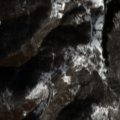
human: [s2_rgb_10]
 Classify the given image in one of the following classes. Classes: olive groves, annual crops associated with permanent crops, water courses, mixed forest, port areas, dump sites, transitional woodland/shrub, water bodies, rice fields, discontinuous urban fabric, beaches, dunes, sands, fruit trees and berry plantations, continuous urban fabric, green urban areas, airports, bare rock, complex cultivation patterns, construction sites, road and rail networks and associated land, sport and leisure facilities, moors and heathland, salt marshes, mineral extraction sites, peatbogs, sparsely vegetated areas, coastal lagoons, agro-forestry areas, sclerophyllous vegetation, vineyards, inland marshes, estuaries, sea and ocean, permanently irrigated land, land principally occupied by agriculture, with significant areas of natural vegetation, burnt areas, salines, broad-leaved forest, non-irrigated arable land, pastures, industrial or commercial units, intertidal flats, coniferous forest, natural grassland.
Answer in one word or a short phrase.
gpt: broad-leaved forest, transitional woodland/shrub